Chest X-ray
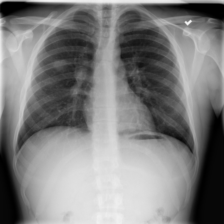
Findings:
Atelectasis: negative
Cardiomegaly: negative
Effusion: negative
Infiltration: negative
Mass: positive
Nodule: negative
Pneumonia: negative
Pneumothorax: negative
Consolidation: negative
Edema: negative
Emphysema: negative
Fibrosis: negative
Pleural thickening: negative
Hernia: negative